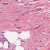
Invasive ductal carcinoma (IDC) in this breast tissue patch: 1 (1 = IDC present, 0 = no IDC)